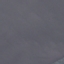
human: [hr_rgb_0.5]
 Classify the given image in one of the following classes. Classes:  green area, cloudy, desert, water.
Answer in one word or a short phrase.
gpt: water